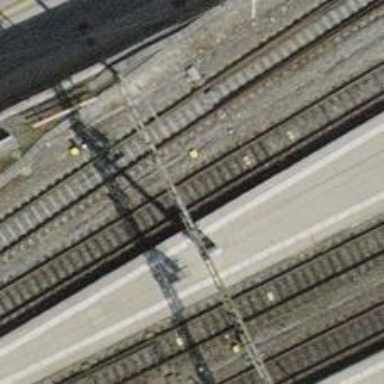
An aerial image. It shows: Railway signal.